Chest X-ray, PA view. Patient: 37 years old, sex M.
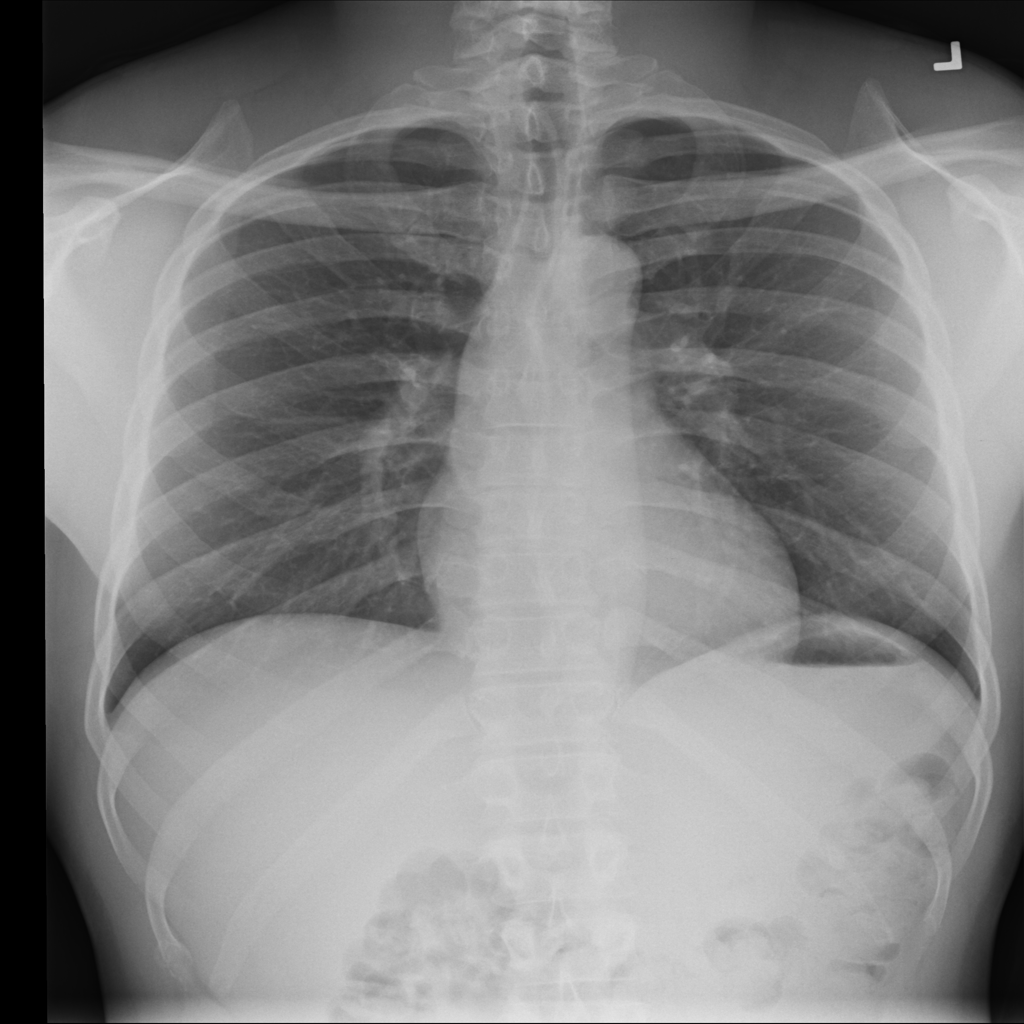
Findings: Infiltration